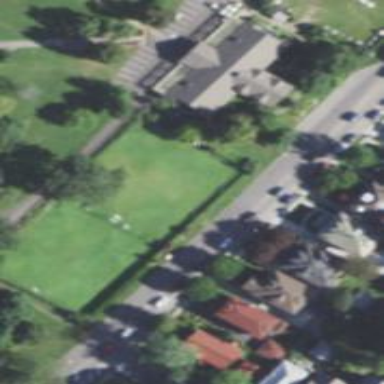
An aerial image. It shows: Pitch designated for bowls sport activities.